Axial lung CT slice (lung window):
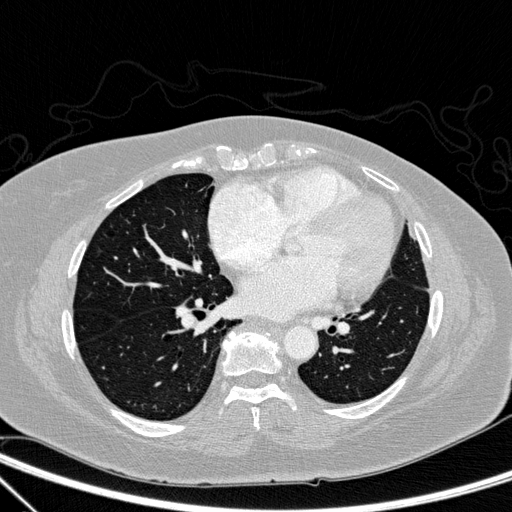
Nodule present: no